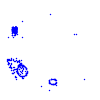
Particle: proton